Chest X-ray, PA view. Patient: 70 years old, sex M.
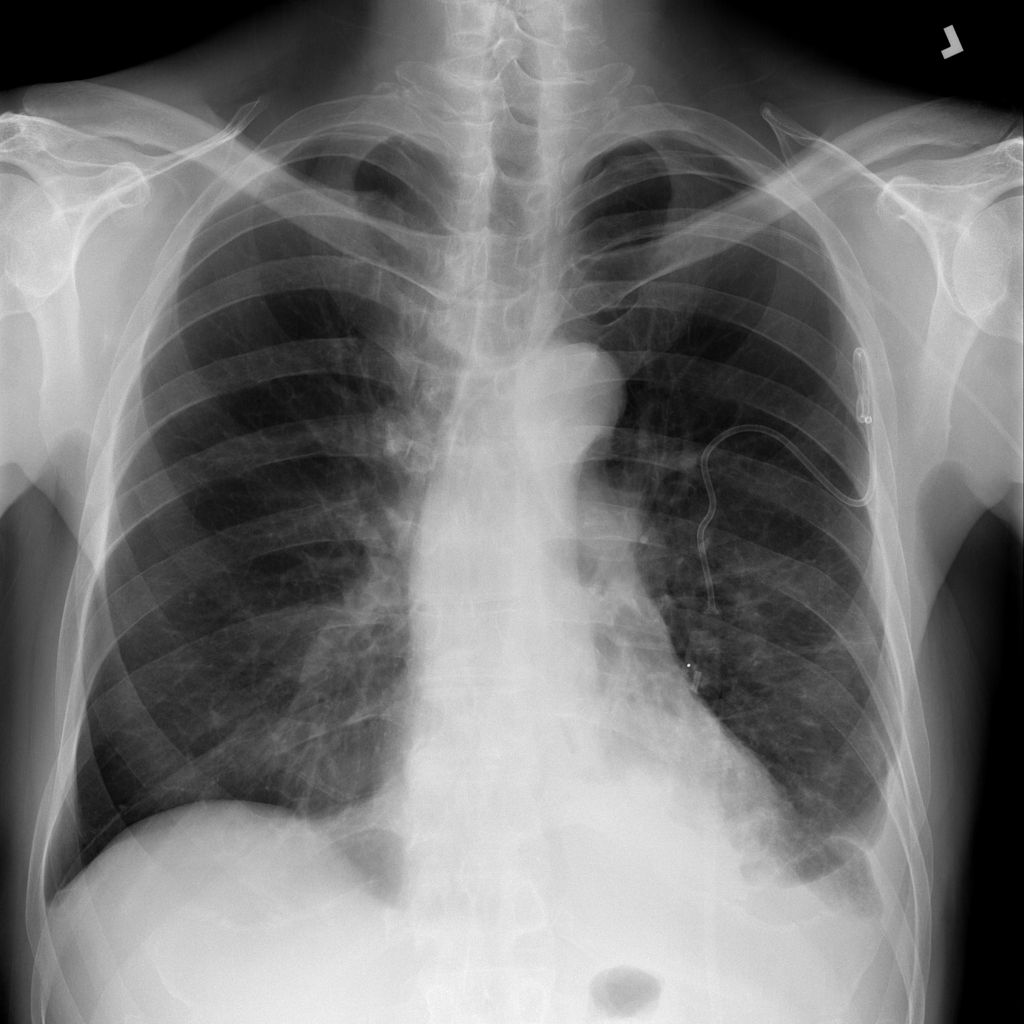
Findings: Atelectasis, Effusion, Pneumothorax